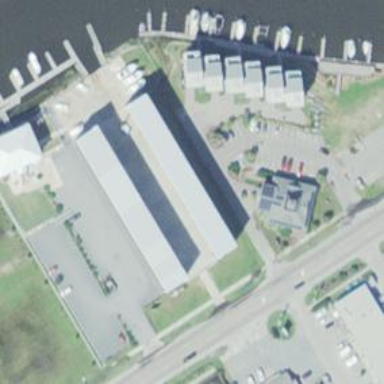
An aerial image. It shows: Yachting club.